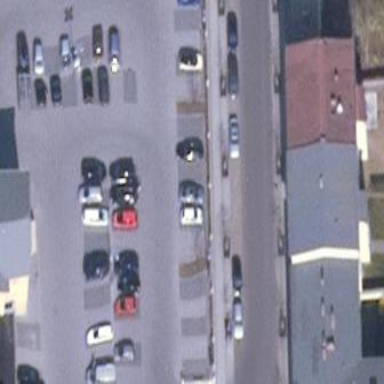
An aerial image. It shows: Parking area with surface.